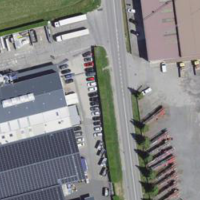
EUNIS habitat code: 54
Species observed at this site:
Lathraea squamaria